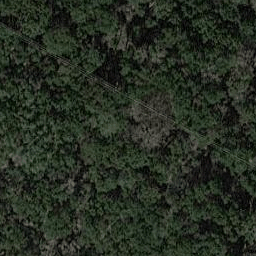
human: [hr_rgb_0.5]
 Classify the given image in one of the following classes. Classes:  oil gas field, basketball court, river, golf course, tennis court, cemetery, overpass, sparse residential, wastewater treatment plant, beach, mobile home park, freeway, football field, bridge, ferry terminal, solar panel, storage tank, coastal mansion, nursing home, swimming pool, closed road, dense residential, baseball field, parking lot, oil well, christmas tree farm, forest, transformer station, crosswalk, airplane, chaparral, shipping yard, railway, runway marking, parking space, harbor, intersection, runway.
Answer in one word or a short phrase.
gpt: forest